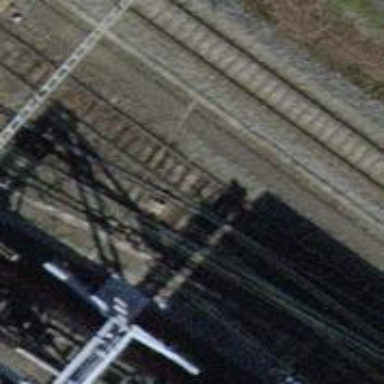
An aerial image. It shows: Single-track electrified railway service yard with contact line for trains.